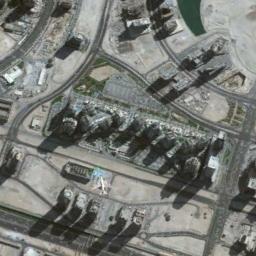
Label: commercial_area